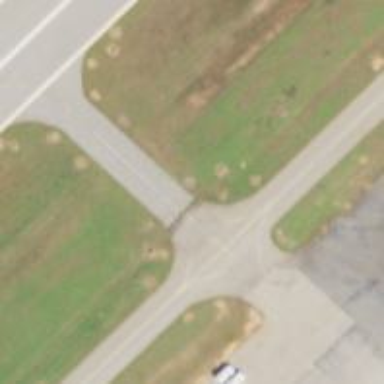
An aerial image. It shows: View of taxiway at the airport.